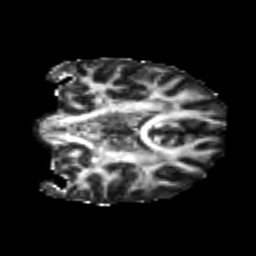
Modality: FA
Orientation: coronal
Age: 21
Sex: female
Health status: healthy
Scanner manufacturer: philips
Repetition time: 7.386 s
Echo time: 0.08599 s